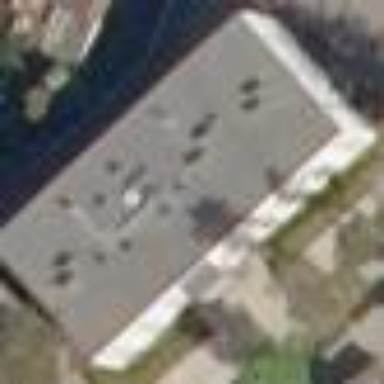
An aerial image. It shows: Apartment building with flat roof.